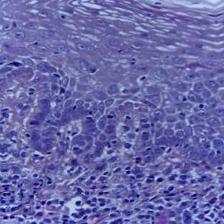
Diagnosis: OSCC